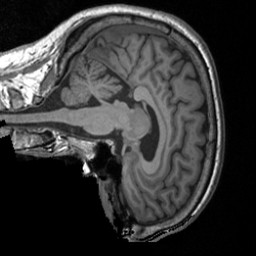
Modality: T1w
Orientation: sagittal
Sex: male
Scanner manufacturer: siemens
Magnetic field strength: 3 T
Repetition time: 1.9 s
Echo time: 0.00226 s